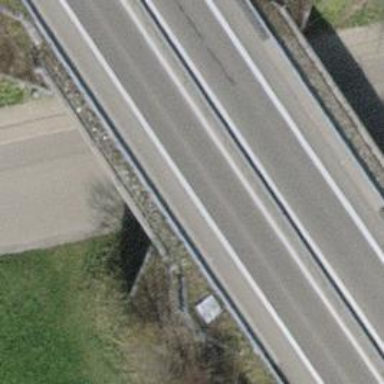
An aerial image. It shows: Bridge over trunk highway that serves as motorroad.